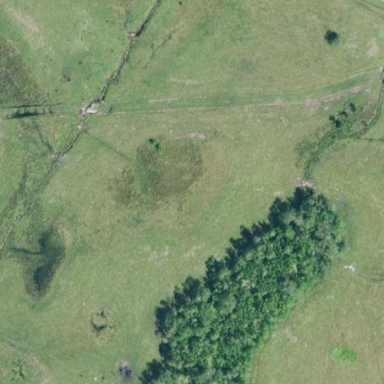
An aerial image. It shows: Wetland area characterized by wet meadow.